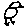
Label: bird